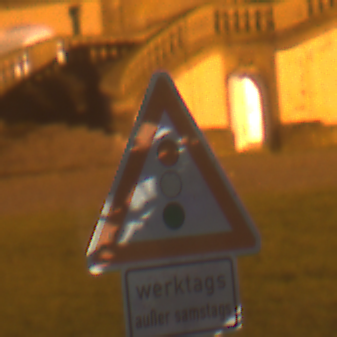
Verkehrszeichen: Lichtzeichenanlage
Zusatzzeichen unten: ZeitangabenMitBeschraenkungAufWochentage7
Umgebung: Outdoor, Suburban
Tageszeit: Night
Wetter: PartlyCloudy
Licht: Artificial
Jahreszeit: NotSpecified
Kontrast: HighContrast